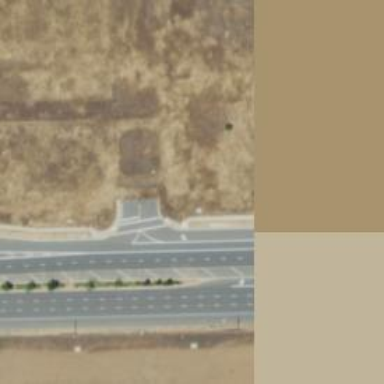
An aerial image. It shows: Secondary link road.